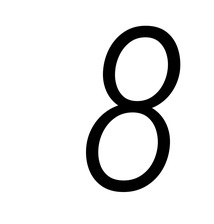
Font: Roboto-Italic_Condensed_Light_Italic